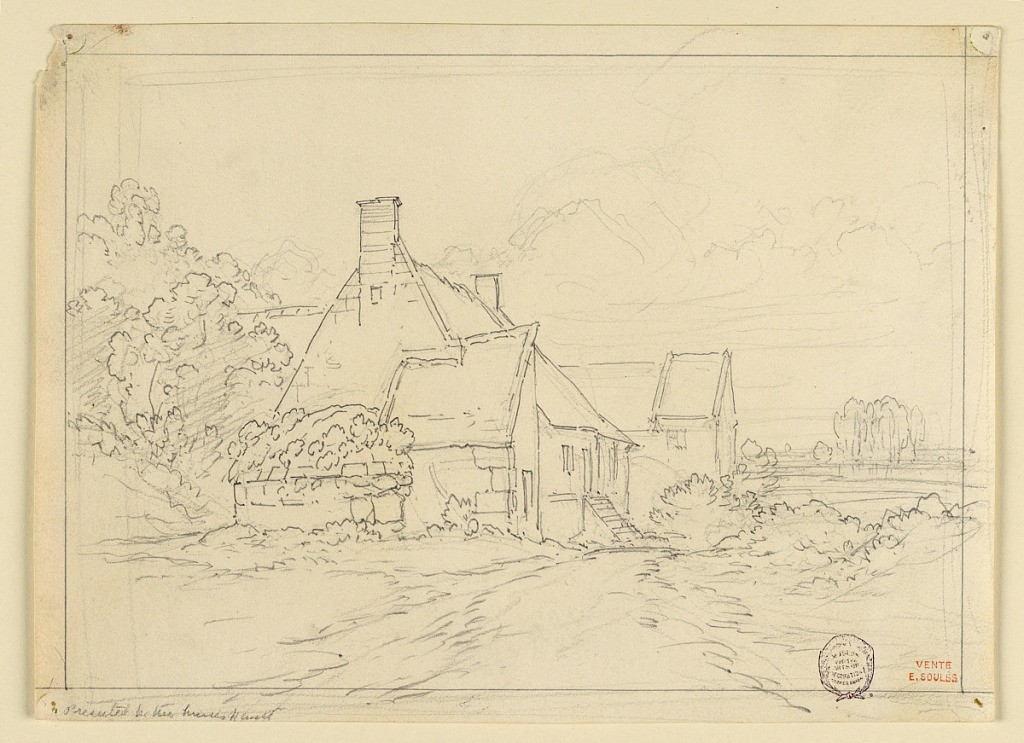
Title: Peasant's Houses at a Lake
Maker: Eugène Edouard Soulès, French, 1811–1876
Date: ca. 1840
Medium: Graphite on paper
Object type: Drawing
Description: The lake is at right, in the background. The houses stretch from left to right. Framing lines.